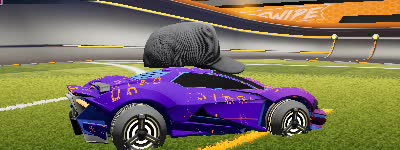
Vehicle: werewolf